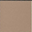
Piece: xx